Field crop: tomato
Growth stage: 1
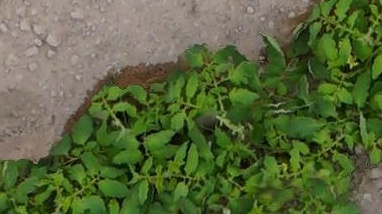
Species: tomato